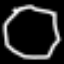
Label: octagon